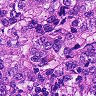
Metastatic tissue present: yes